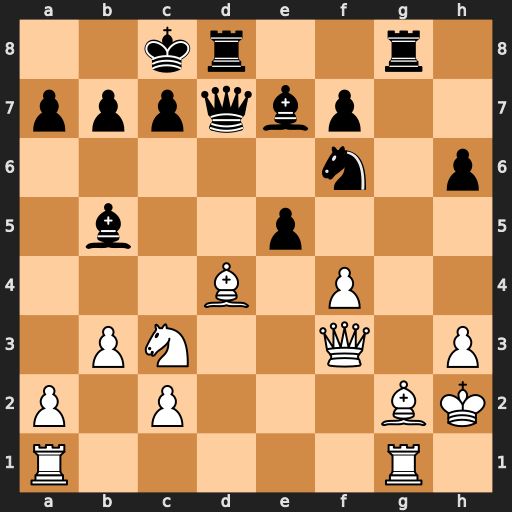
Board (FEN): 2kr2r1/pppqbp2/5n1p/1b2p3/3B1P2/1PN2Q1P/P1P3BK/R5R1
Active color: w
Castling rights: -
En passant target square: -
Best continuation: Qxb7#